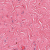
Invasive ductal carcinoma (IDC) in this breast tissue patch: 0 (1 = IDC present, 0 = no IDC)